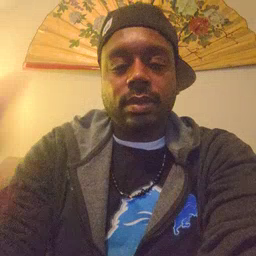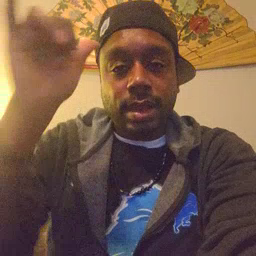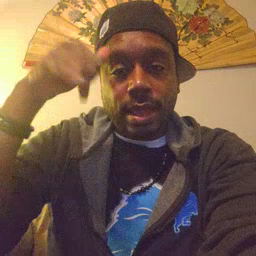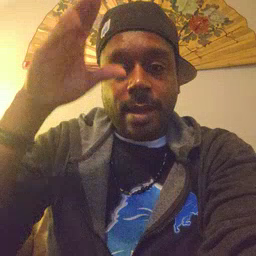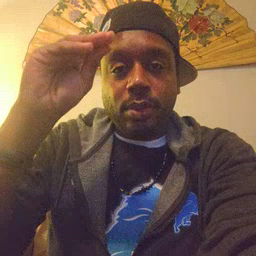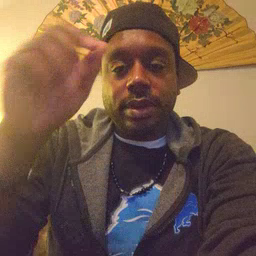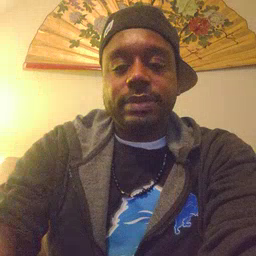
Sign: cowboy